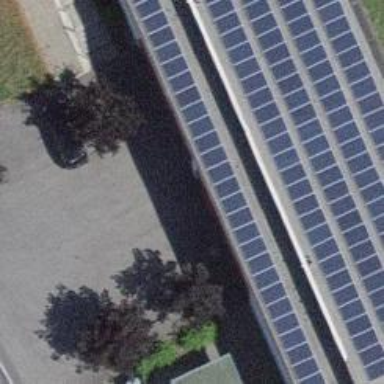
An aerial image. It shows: Solar power generator using photovoltaic panels.